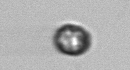
Label: Dinophyceae